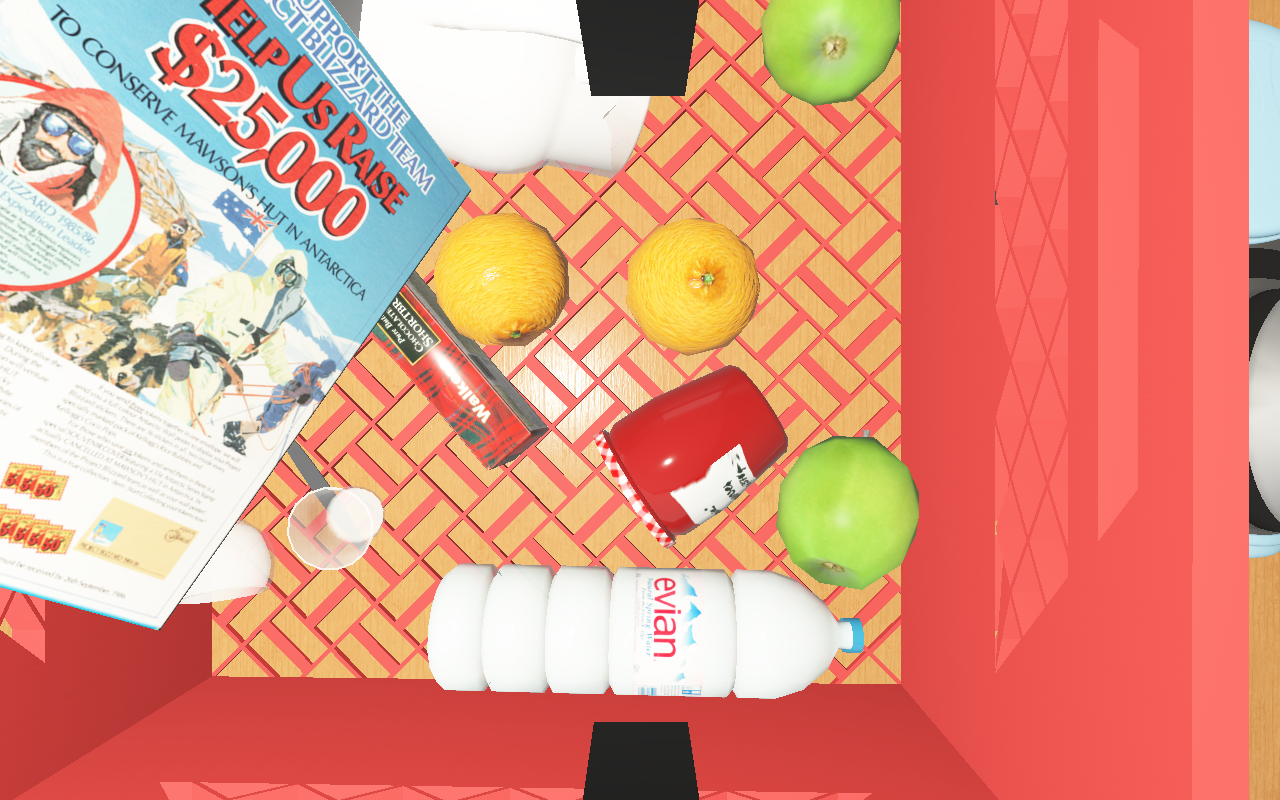
Objects in the scene:
carafe
water bottle
apple
apple
orange
orange
glass
wineglass
jam jar
biscuit box